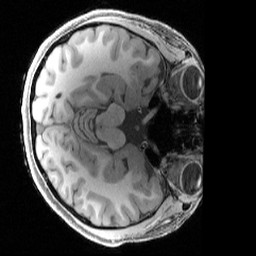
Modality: T1w
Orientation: axial
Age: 23
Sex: female
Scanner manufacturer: siemens
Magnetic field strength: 3 T
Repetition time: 2.4 s
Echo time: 0.00224 s